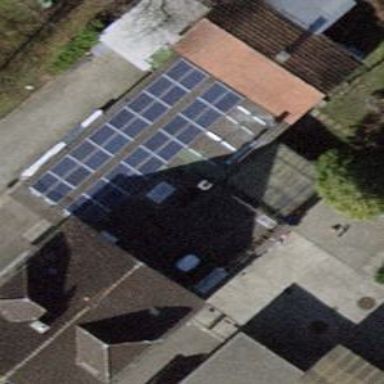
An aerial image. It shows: Solar power generator using photovoltaic method with solar photovoltaic panel types.